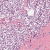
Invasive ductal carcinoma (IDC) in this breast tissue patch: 1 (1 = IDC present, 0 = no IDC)